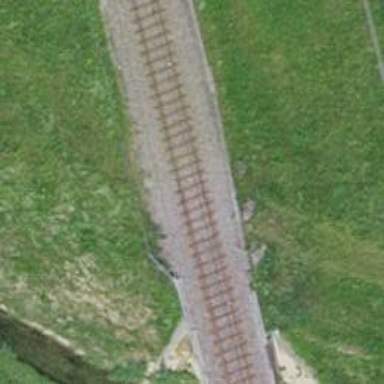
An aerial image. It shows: Single railway track with electrified contact line.